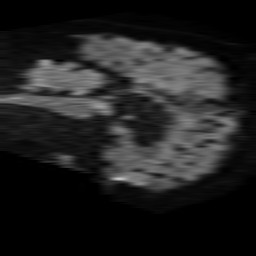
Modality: TRACE
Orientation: sagittal
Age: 85
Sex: male
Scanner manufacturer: philips
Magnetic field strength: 1.5 T
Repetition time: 4.6 s
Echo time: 0.08942 s